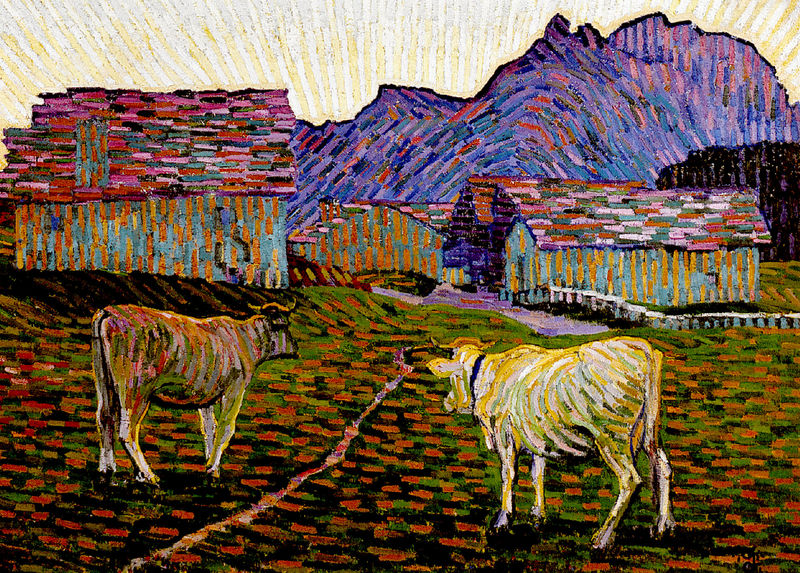
Titel: Sera sull'Alpe, Abend auf der Alp
Künstler: Giovanni Giacometti
Standort: Lugano
Institution: Museo Civico di Belle Arti
Schlagwörter: berg, blau, gemälde, himmel, weiß, bäume, gelb, grün, impressionismus, landschaft, abend, bunt, licht, orange, schwarz, türkis, dach, gebäude, gras, haus, rasen, rot, tier, tiere, weg, wiese, zaun, expressionismus, stehen, horn, öl, bach, dämmerung, feld, häuser, kühe, morgen, natur, sonnenaufgang, weide, ggrün, hütte, pfad, sonne, land, rosa, wald, schwanz, farbig, zwei, halsband, berge, farben, gebirge, dorf, dächer, lila, violett, kuh, rind, linien, bauernhof, hof, hütten, van gogh, impressionistisch, striche, impression, punkte, rinder, gogh, scheune, strahlen, alpen, geld, hinten, schweiz, linol, tupfen, quer, tupfer, glocke, sonnenstrahlen, hörner, lich, ochse, weise, scheunen, schindeln, grell, vincent, pointillismus, impressionist, bacuh, schwrz, gestrichelt, aben, wiede, giacometti, muh, bauerhof, faren, zugucken, scheuer, struche, muhh, uh